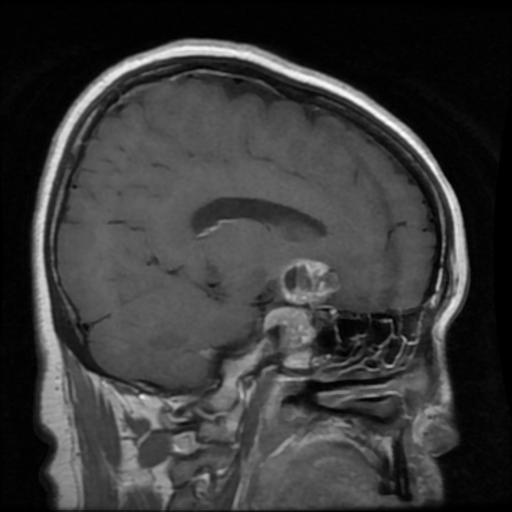
Label: pituitary